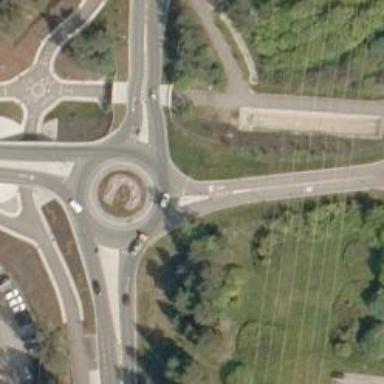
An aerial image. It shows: Secondary road with asphalt surface featuring roundabout. There is separate sidewalk along the road.